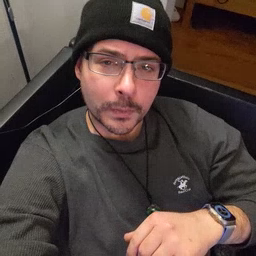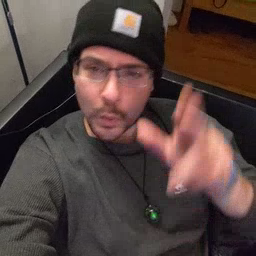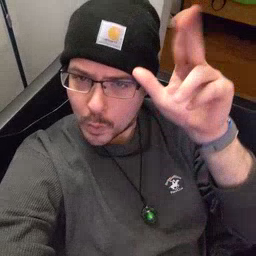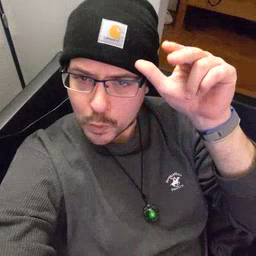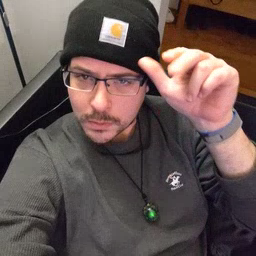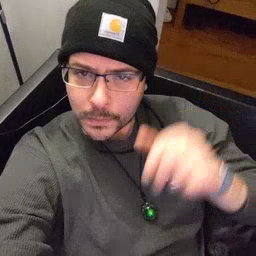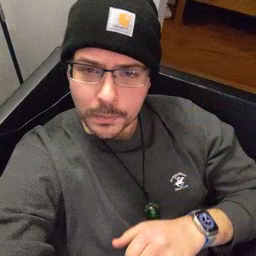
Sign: horse